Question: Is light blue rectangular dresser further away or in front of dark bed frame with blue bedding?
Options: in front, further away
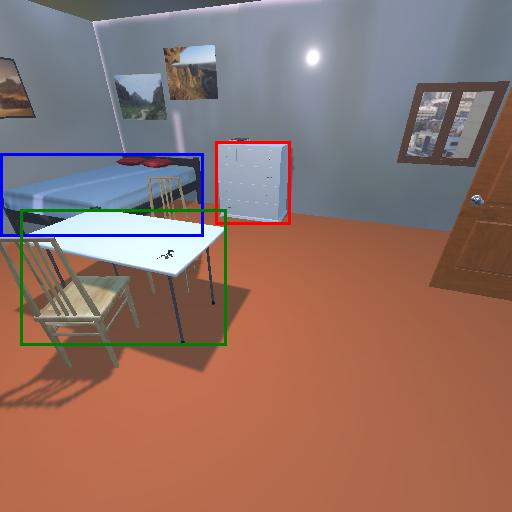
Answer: in front